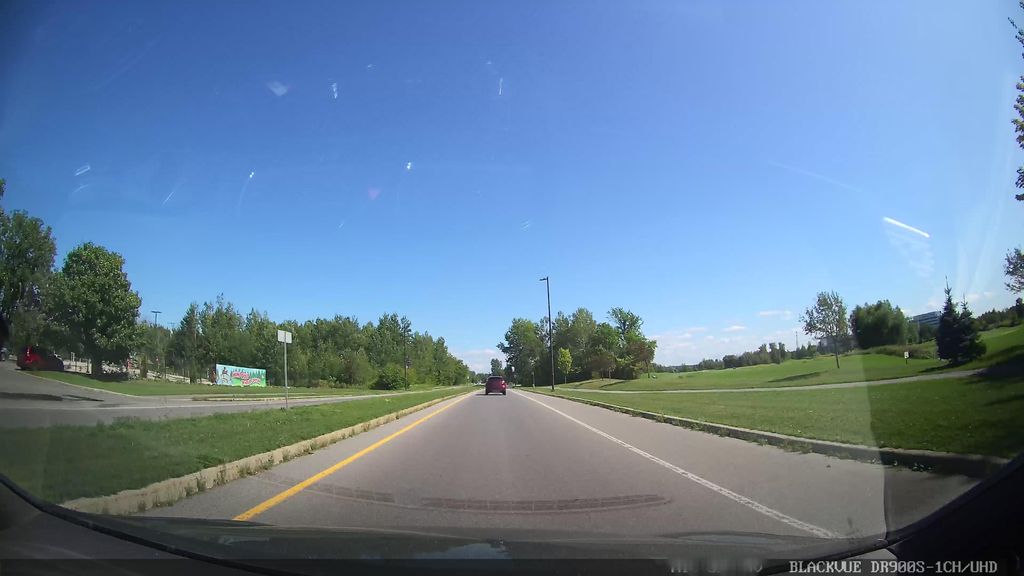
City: ottawa-gatineau